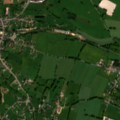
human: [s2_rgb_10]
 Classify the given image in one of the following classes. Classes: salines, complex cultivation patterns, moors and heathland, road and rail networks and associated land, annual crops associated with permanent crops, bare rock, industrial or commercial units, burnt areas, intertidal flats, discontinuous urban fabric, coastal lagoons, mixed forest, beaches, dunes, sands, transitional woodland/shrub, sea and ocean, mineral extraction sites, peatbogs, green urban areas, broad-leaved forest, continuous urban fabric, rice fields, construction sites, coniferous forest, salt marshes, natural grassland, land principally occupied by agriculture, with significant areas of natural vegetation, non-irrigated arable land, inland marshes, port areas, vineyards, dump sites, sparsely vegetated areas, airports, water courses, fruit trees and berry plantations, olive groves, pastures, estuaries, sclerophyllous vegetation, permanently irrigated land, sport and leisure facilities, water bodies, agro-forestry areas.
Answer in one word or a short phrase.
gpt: discontinuous urban fabric, pastures